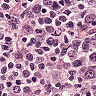
Metastatic tissue present: no